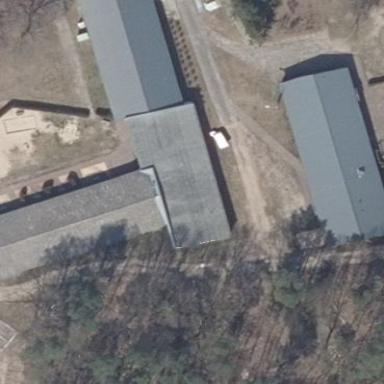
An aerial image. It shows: Hostel building.